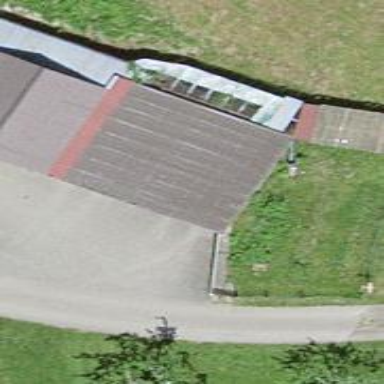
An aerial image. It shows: Shed building.